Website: apple
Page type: billing-address
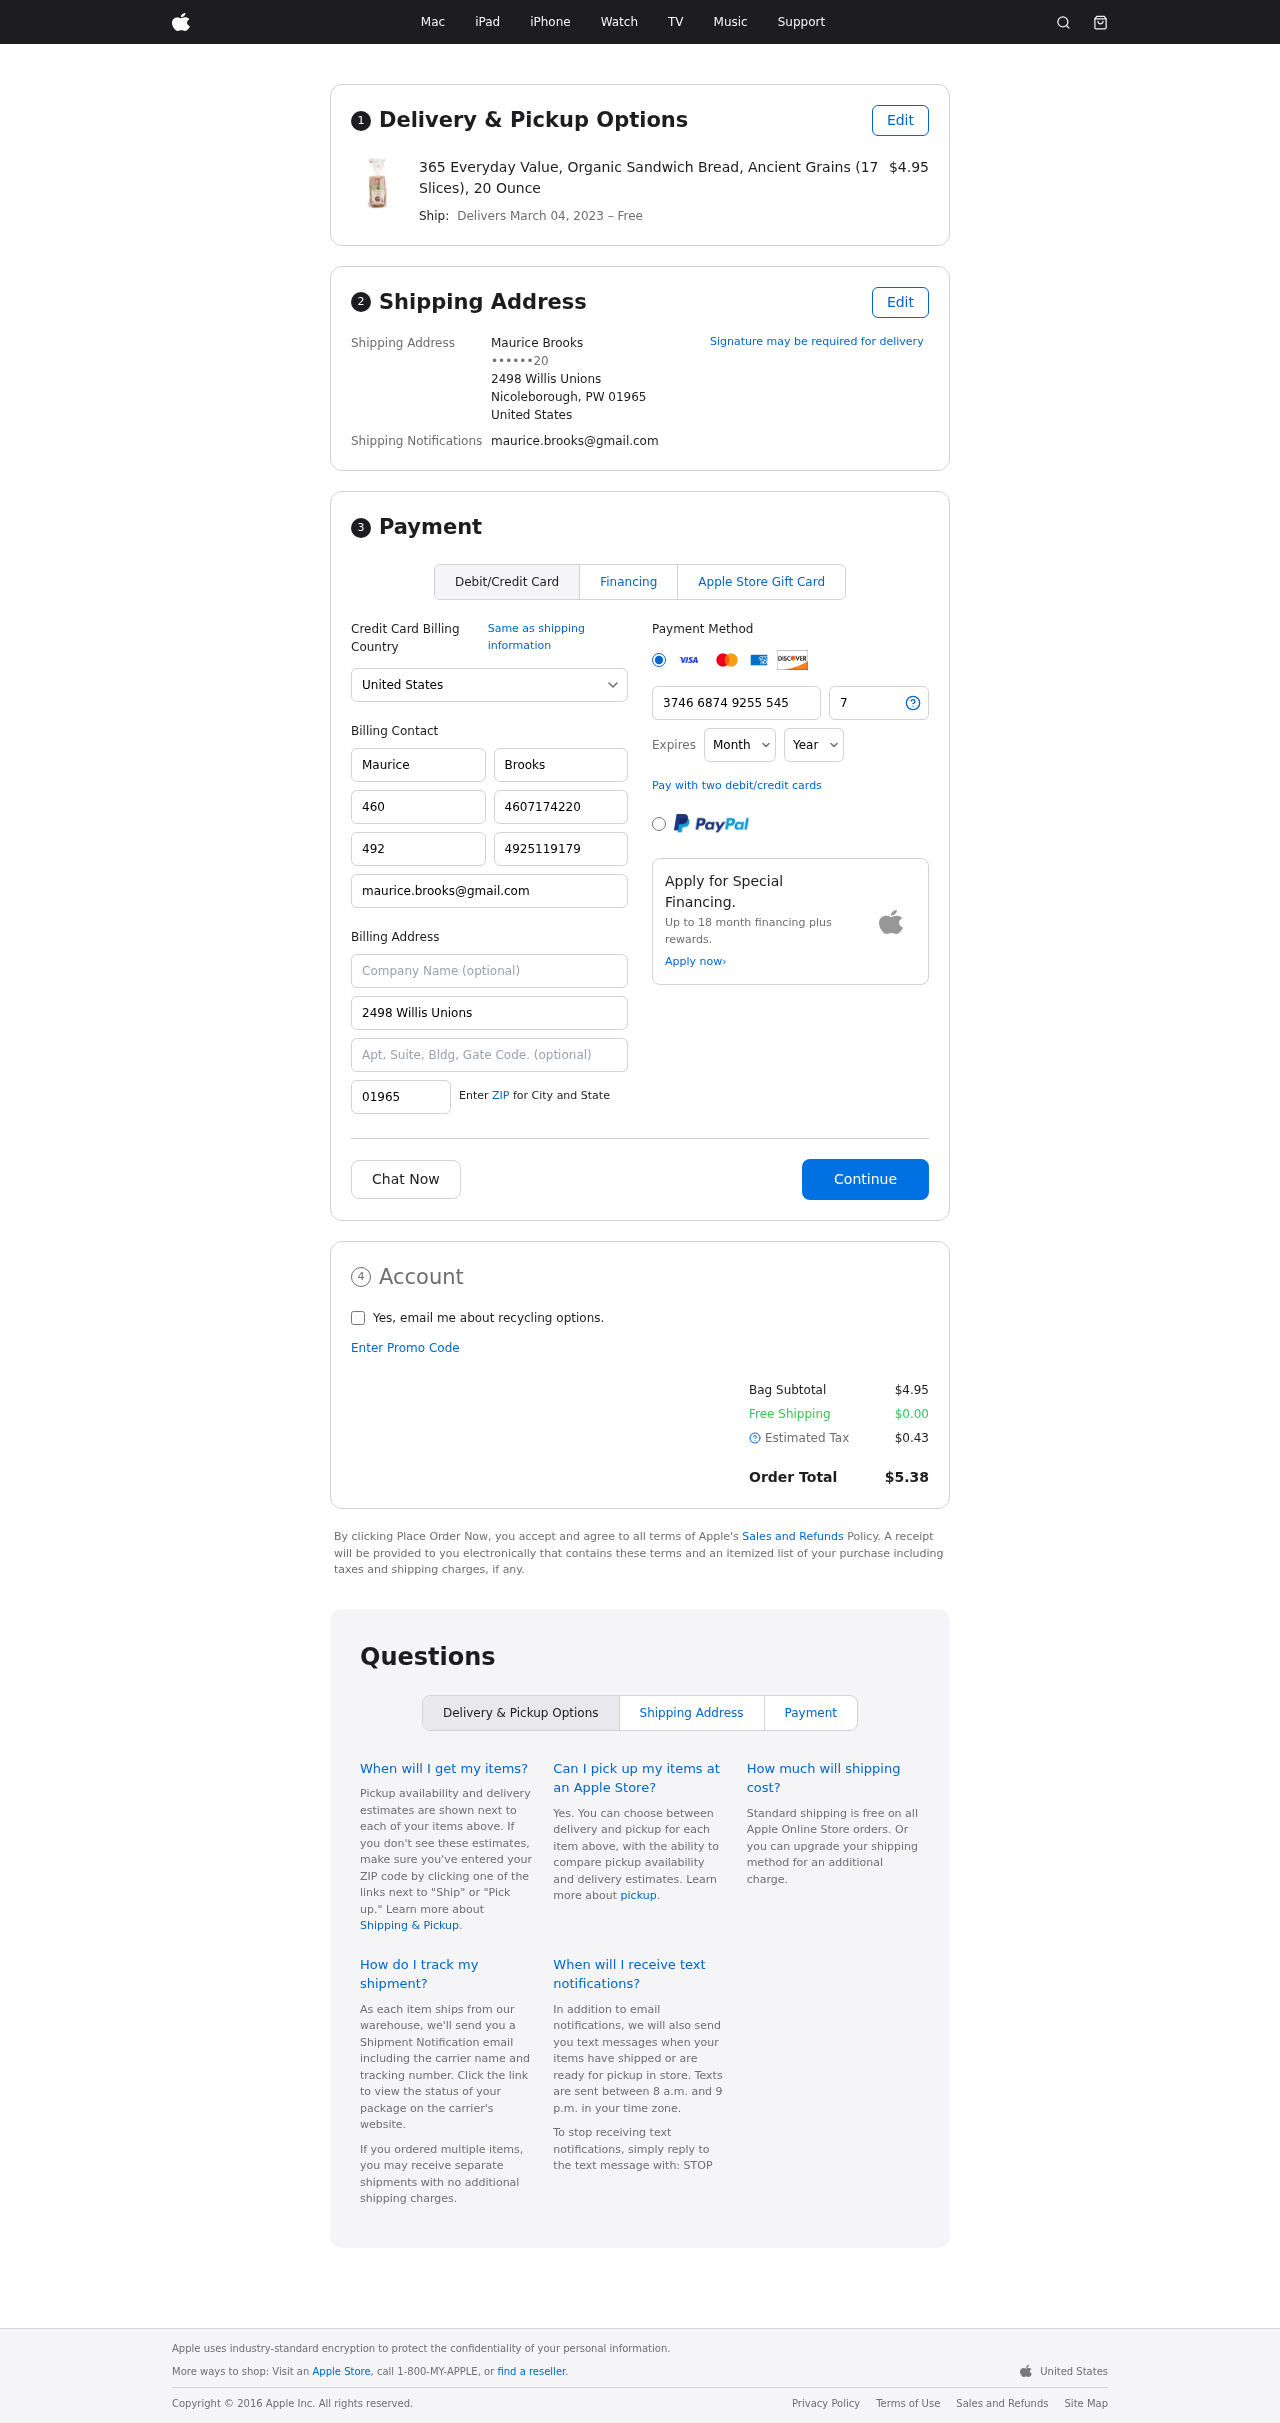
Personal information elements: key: PII_CARD_CVV
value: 7337
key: PII_CARD_EXPIRY_MONTH
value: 08
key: PII_CARD_EXPIRY_YEAR
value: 29
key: PII_CARD_NUMBER
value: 3746 6874 9255 545
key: PII_CITY_STATE_ZIP
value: Nicoleborough, PW 01965
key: PII_COUNTRY
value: United States
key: PII_EMAIL
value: maurice.brooks@gmail.com
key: PII_FULLNAME
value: Maurice Brooks
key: PII_STREET
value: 2498 Willis Unions
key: PII_PHONE_MASKED
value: ••••••20
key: PII_BILLING_FIRSTNAME
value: Maurice
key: PII_BILLING_LASTNAME
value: Brooks
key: PII_BILLING_PHONE_AREA
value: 460
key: PII_BILLING_PHONE
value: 4607174220
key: PII_BILLING_PHONE_ALT_AREA
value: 492
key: PII_BILLING_PHONE_ALT
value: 4925119179
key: PII_BILLING_EMAIL
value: maurice.brooks@gmail.com
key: PII_BILLING_STREET
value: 2498 Willis Unions
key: PII_BILLING_POSTCODE
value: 01965
Product elements: key: PRODUCT1_NAME
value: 365 Everyday Value, Organic Sandwich Bread, Ancient Grains (17 Slices), 20 Ounce
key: PRODUCT1_PRICE
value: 4.95
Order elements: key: ORDER_DELIVERY_DATE
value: March 04, 2023
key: ORDER_SUBTOTAL
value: $4.95
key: ORDER_SHIPPING_COST
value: $0.00
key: ORDER_TAX
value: $0.43
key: ORDER_TOTAL
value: $5.38